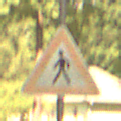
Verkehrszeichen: FussgaengerRechts
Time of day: Midday
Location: Outdoor (Nature)
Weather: PartlyCloudy
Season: NotSpecified
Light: Natural